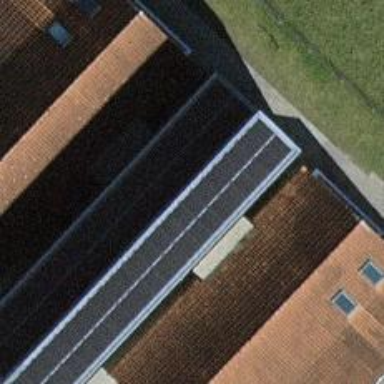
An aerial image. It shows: Kindergarten.